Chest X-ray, AP view. Patient: 51 years old, sex M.
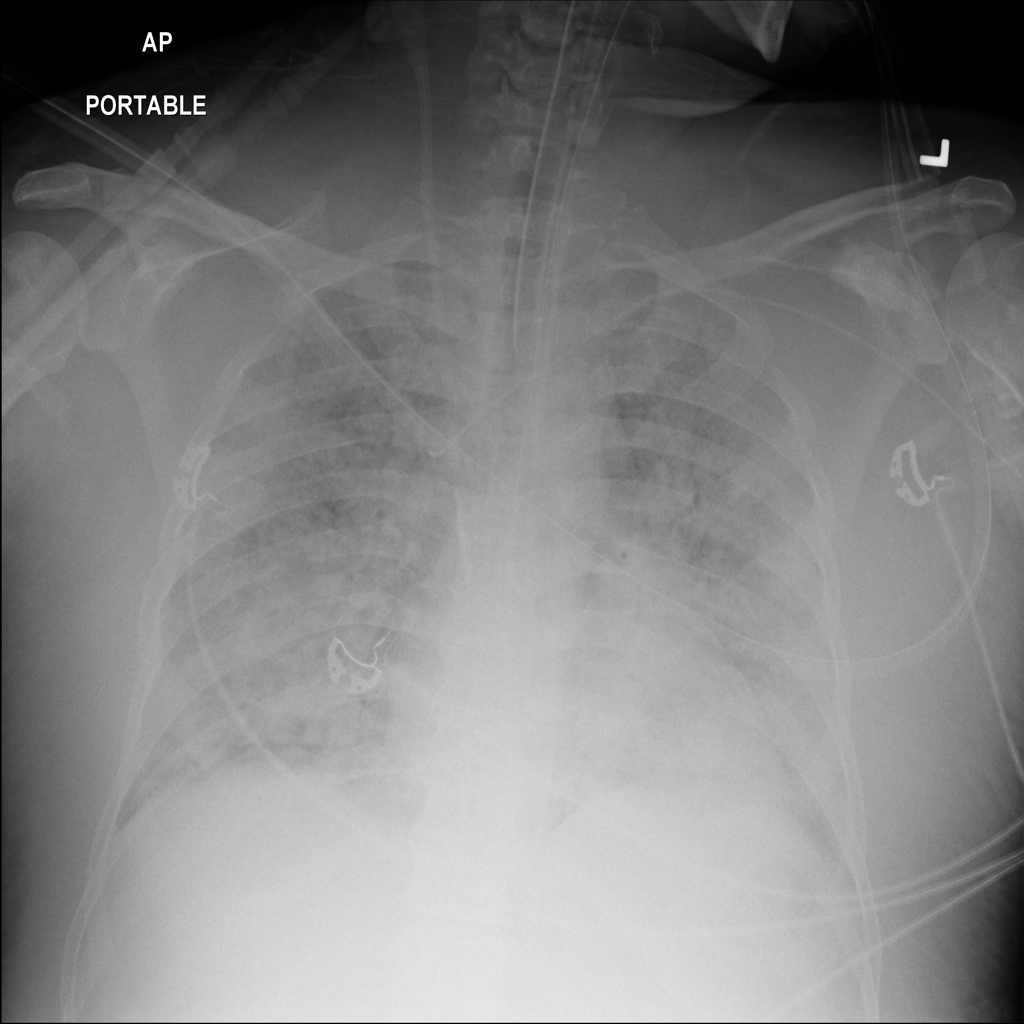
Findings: Infiltration